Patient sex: M
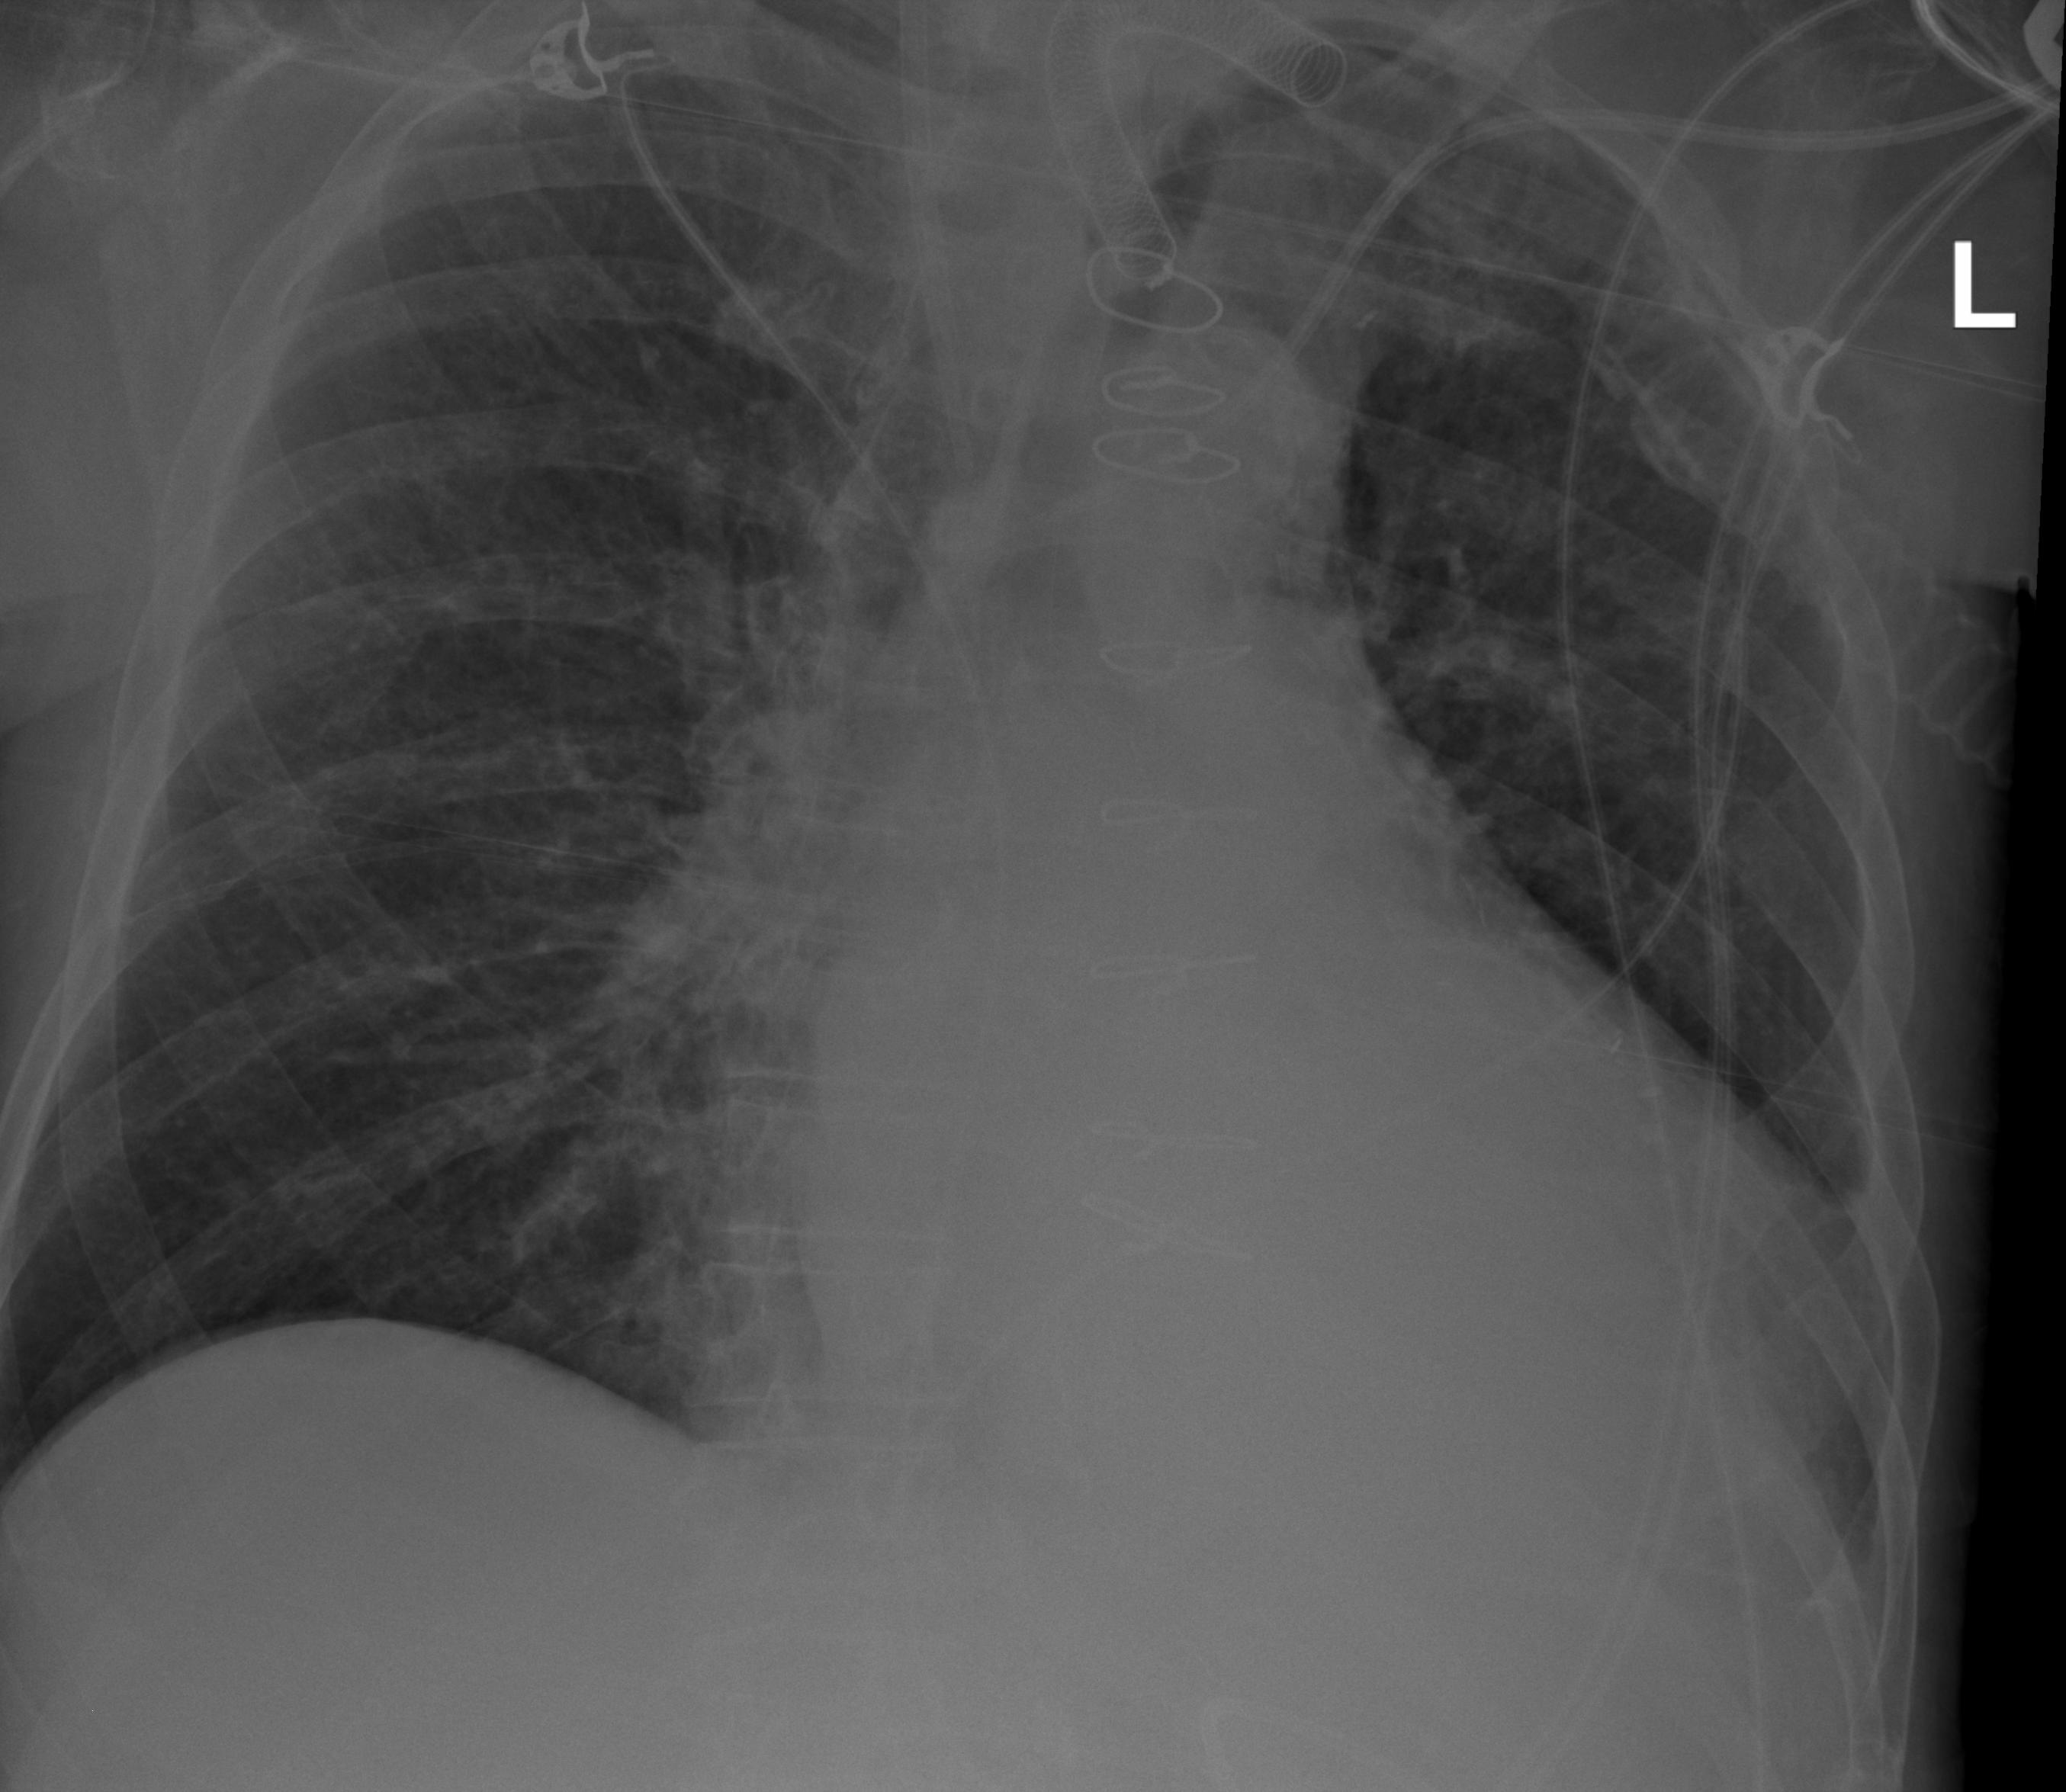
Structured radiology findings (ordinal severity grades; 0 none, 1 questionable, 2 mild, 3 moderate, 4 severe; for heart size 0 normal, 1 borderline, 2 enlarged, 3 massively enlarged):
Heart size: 2
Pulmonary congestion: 2
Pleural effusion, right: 0
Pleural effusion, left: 0
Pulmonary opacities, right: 0
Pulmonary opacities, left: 0
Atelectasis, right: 0
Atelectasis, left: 2